Question: please see attached image, where the stack and data area are nicely shown in the gdb as text:

originally found in here <URL> at 24:30
the audio is not good so I didn't get the name for the extension.
does somebody know and would be so kind to indicate a source?
much appreciated.
cheers.
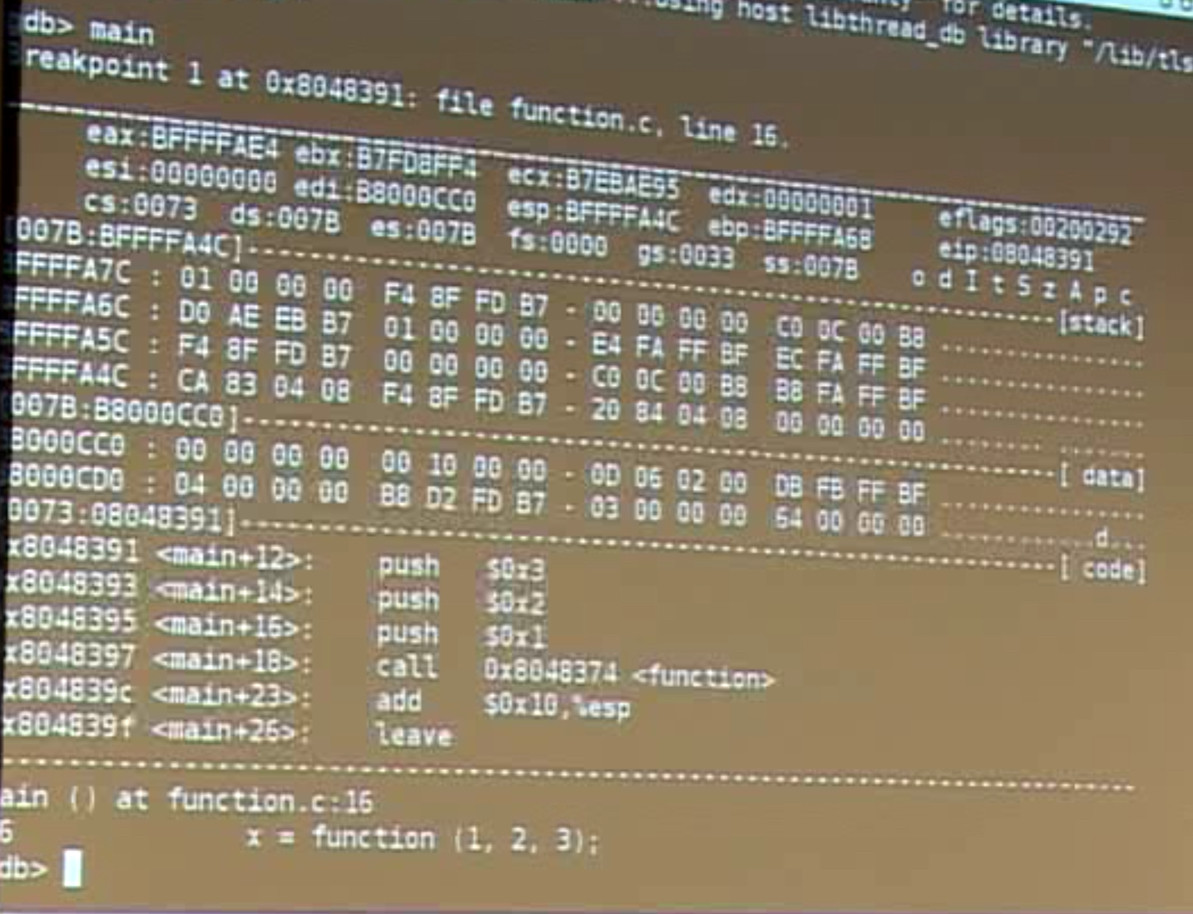
Answer: mammon . The guess is <URL> , see the comments below the video.